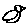
Label: bird